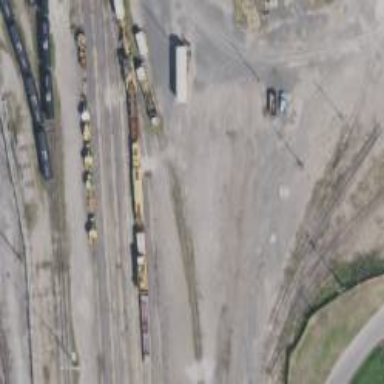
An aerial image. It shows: Railway yard used for servicing trains.